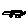
Label: car